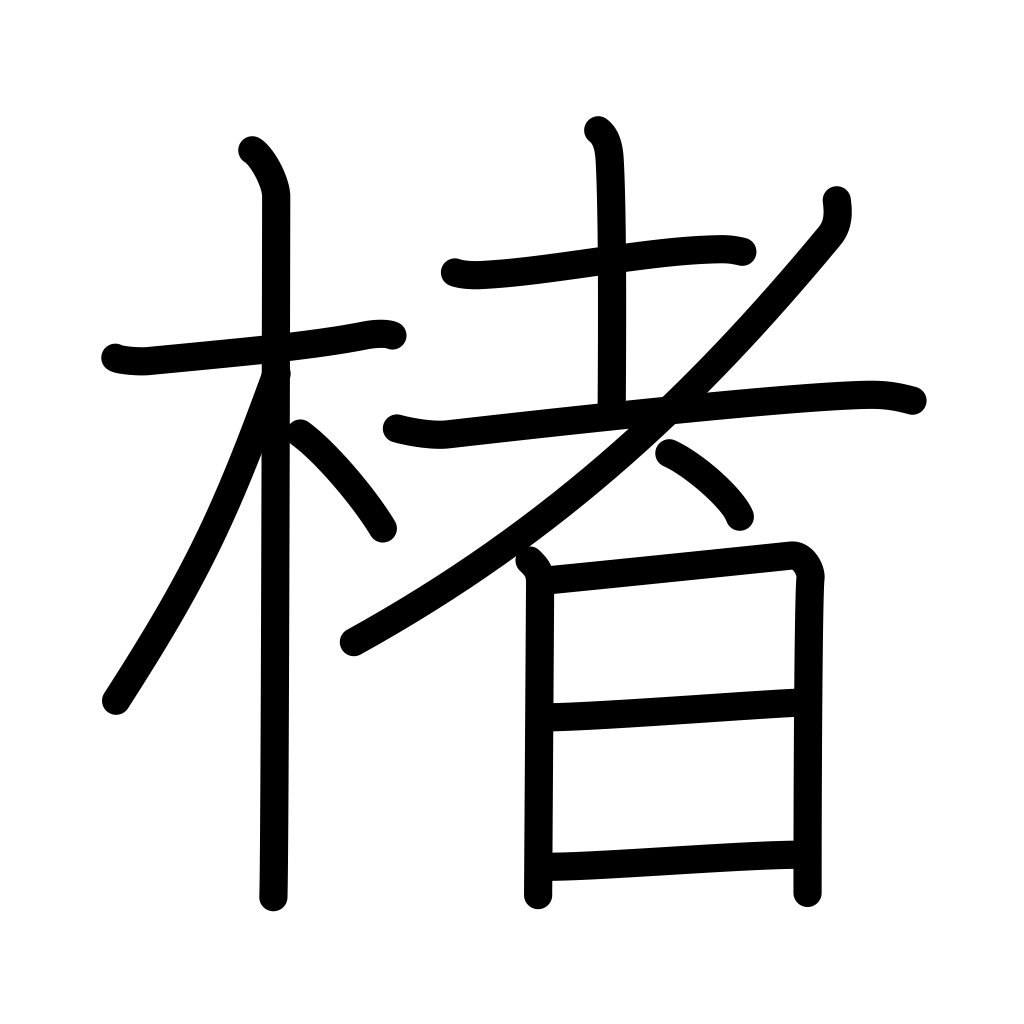
Meaning: paper mulberry